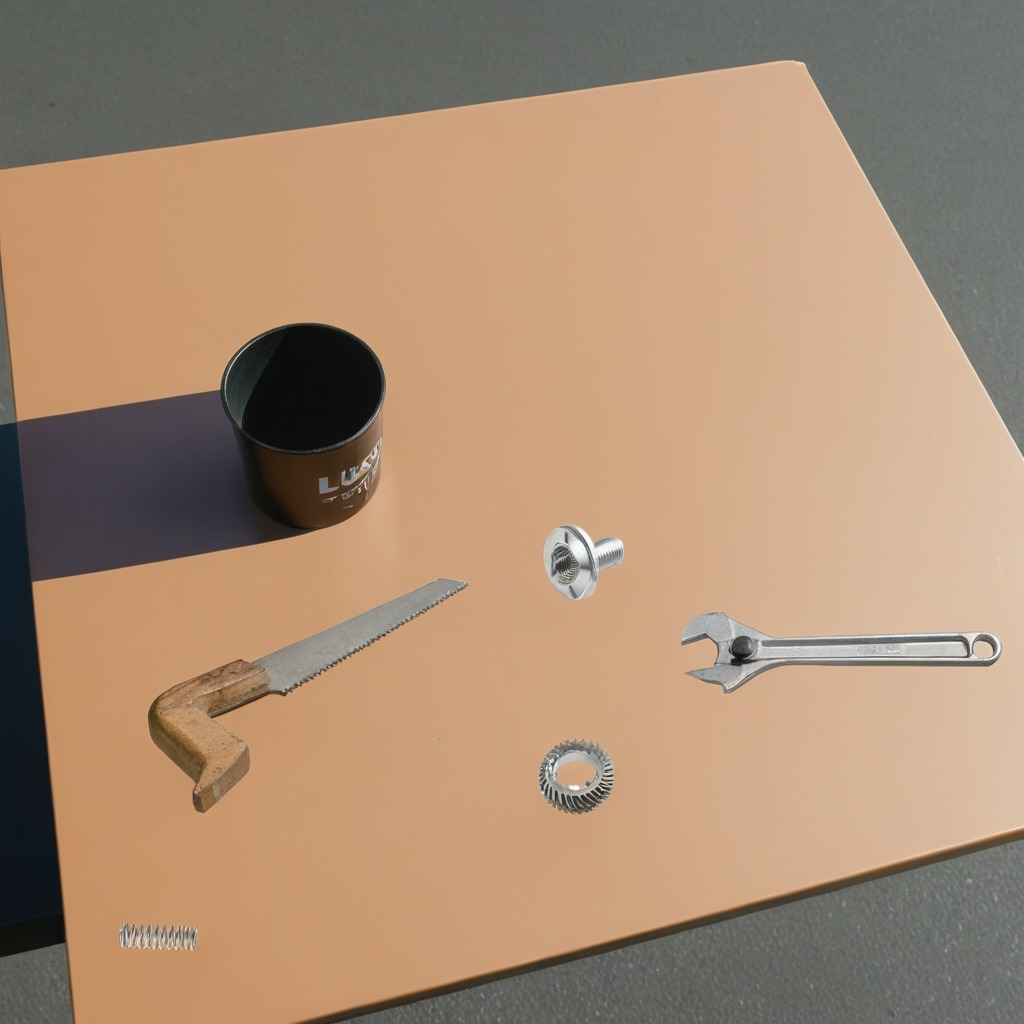
A steel gear with teeth, a metal machine screw, a coiled metal spring, a handheld metal saw, and a wrench are lying on the textured surface.